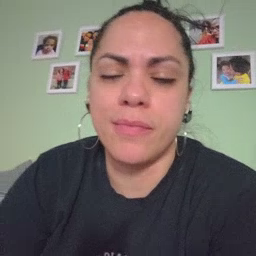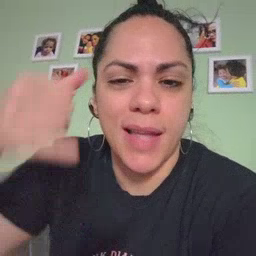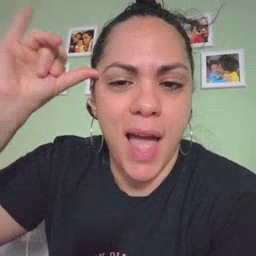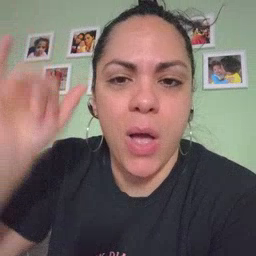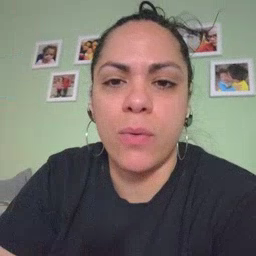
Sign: cow